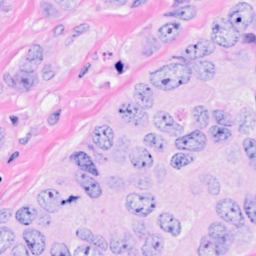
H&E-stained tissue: Breast